Field crop: maize
Growth stage: 2
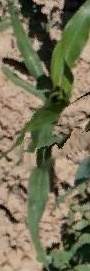
Species: maize